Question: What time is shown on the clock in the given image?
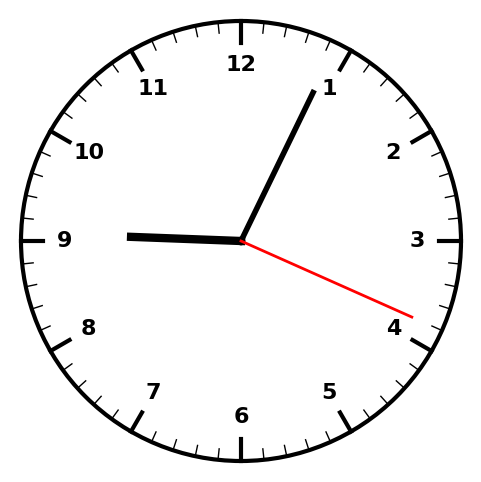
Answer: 09:04:19